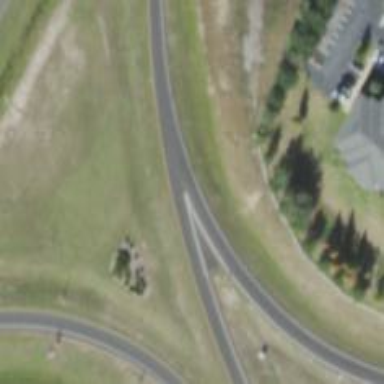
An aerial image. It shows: Folded diamond junction on motorway link.